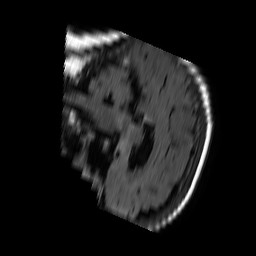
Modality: FLAIR
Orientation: sagittal
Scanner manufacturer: philips
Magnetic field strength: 1.5 T
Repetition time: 6 s
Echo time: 0.12 s